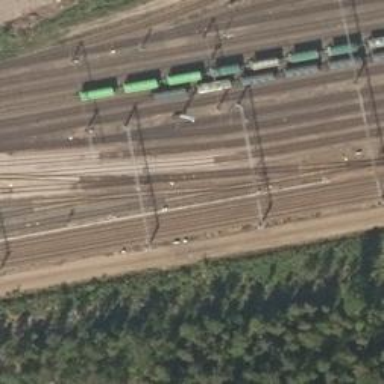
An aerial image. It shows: Railway with continuous electrified contact line.